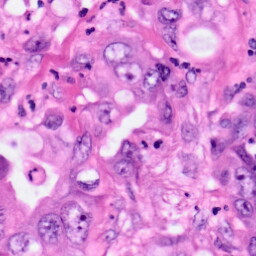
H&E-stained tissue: Pancreatic